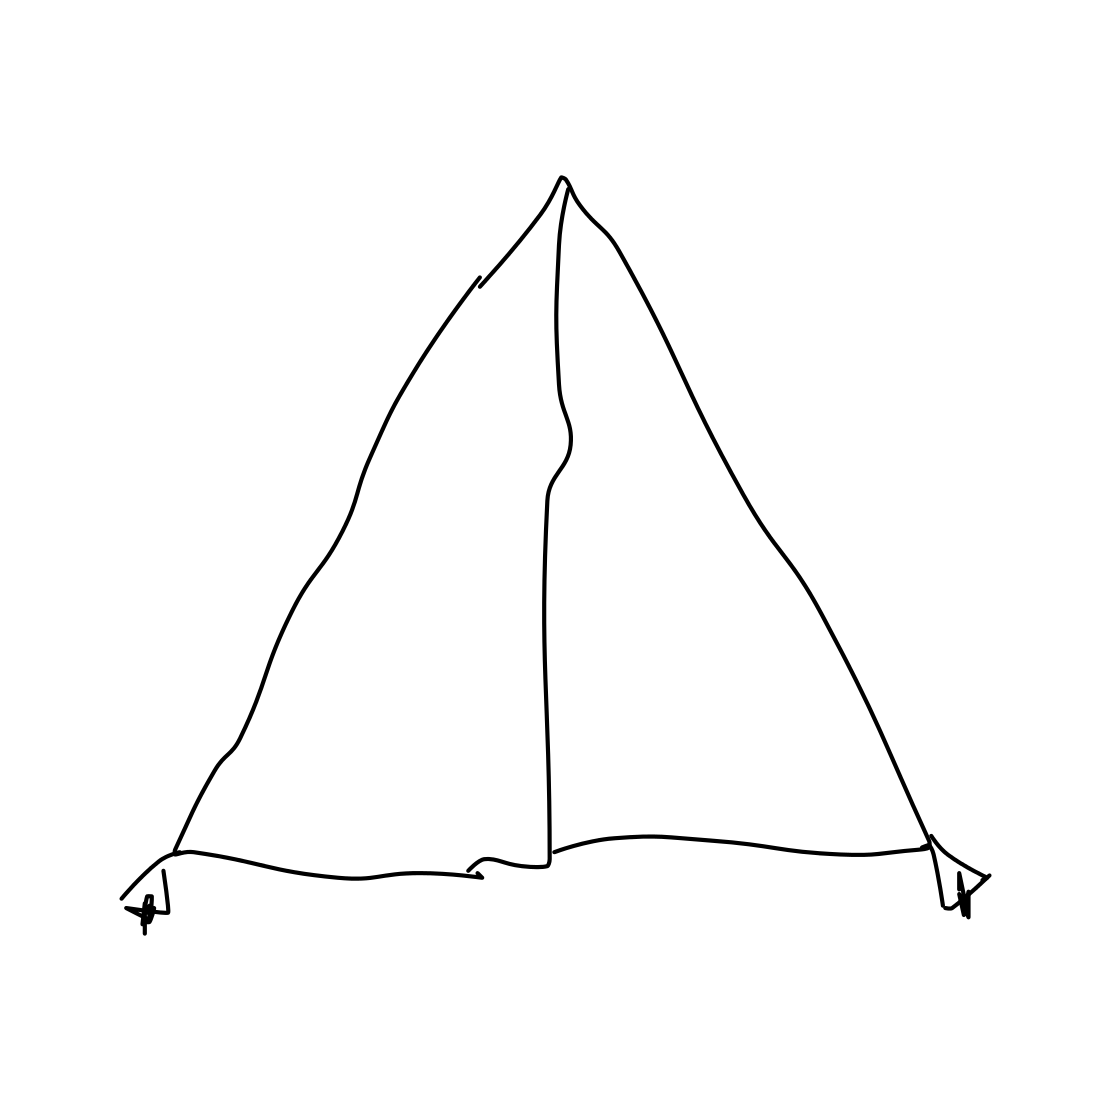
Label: tent